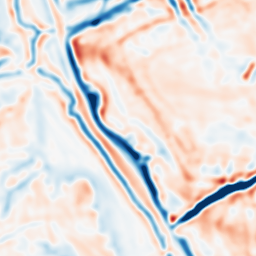
Category: multiscale
Decomposition family: dog
Decomposition parameters: sigma_low: 3
sigma_high: 5
Upsampling method: lanczos
Upsampling parameters: scale: 2
Upsampling scale: 2